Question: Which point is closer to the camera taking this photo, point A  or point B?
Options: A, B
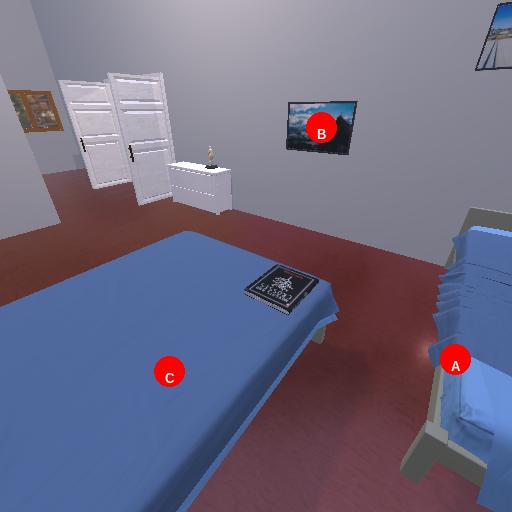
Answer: A